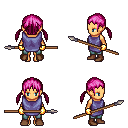
a pixel art fantasy rpg character, female body template, human, tanned skin, chain tabard jacket, teal pants, pink twin-tailed hairstyle, gold gloves, brown shoes, spear, four views (front, back, left, right), 2x2 character sprite sheet, small pixel art, hard edges, no anti-aliasing